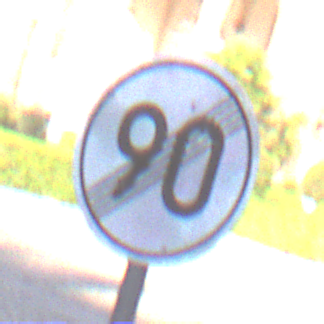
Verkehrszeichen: EndeGeschwindigkeit90
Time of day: SunriseSunset
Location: Outdoor (Urban)
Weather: PartlyCloudy
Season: NotSpecified
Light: Natural